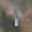
Label: 1